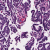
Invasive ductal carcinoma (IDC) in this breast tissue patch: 1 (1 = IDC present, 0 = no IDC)